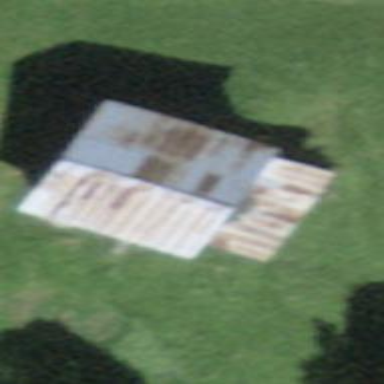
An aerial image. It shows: Rural barn.